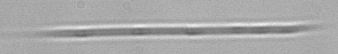
Label: Rhizosolenia